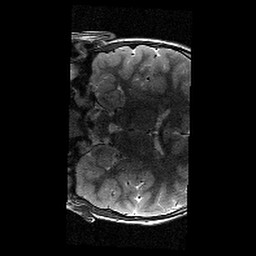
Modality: T2w
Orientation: coronal
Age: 9
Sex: male
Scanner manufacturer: siemens
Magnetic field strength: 3 T
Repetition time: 9.23 s
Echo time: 0.067 s